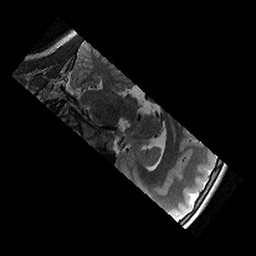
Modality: T2w
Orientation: sagittal
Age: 10
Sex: female
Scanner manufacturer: siemens
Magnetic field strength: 3 T
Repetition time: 9.23 s
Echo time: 0.067 s